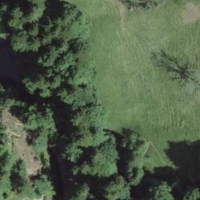
EUNIS habitat code: 24
Species observed at this site:
Sorbus aucuparia